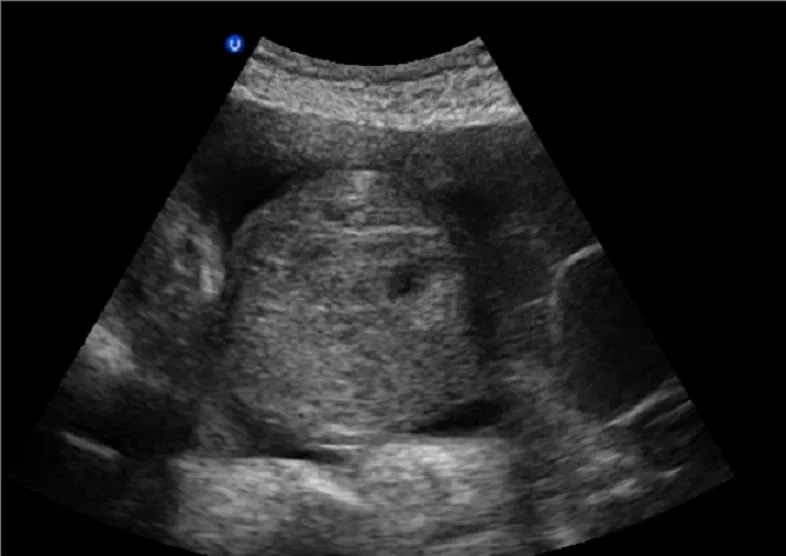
abdominal ultrasonography showing a heterogeneous mass in the uterine cavity that was difficult to distinguish from the myometrium in a patient with Ovarian hyperstimulation syndrome in a spontaneous pregnancy with invasive mole.
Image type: radiology (ultrasound)